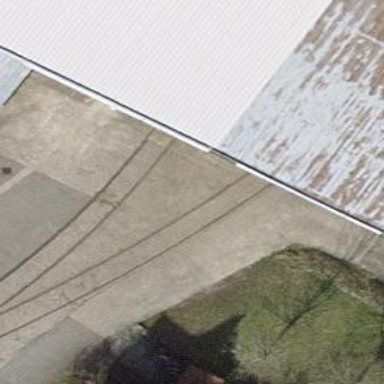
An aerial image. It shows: Single-track railway spur.